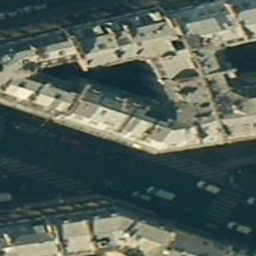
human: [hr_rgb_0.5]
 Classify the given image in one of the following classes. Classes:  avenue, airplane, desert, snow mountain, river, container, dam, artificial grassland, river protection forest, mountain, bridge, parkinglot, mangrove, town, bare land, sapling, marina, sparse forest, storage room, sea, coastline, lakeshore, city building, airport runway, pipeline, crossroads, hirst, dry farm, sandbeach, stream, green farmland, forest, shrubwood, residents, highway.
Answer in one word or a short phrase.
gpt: city building